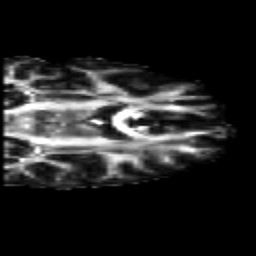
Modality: FA
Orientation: coronal
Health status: healthy
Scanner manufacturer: siemens
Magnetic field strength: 3 T
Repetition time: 10 s
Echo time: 0.092 s